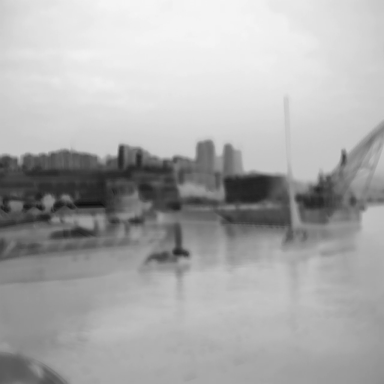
There are two objects shown in the infrared image, including a canoe, and a sailboat.